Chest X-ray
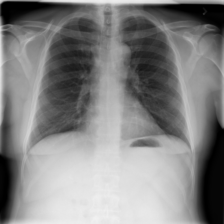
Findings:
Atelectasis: negative
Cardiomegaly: negative
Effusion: negative
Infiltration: positive
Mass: negative
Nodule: negative
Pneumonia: negative
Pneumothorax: negative
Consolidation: negative
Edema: negative
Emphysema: negative
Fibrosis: negative
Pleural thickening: negative
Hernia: negative